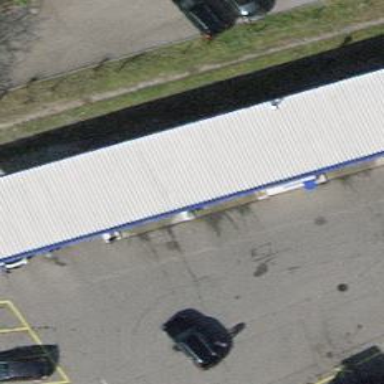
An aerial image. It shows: Car wash facility.